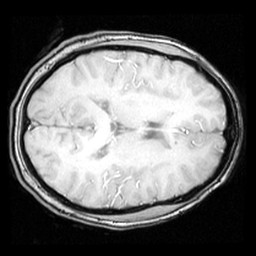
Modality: inplaneT1
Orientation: axial
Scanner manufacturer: ge
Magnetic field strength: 3 T
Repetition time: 0.25 s
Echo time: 0.0036 s